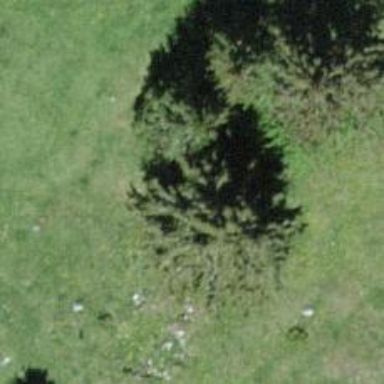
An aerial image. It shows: Needle-leaved tree in its natural environment.